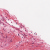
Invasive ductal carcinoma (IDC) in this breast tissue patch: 0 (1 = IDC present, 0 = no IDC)